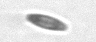
Label: pennate